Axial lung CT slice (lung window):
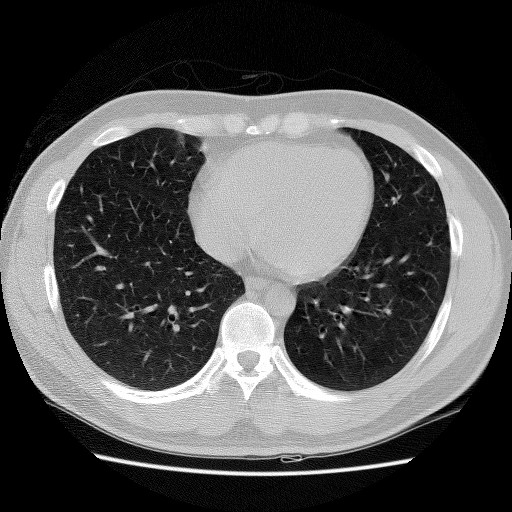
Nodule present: no